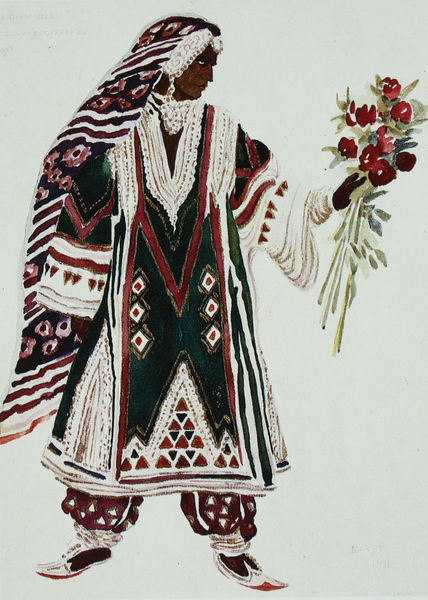
Titel: Le Dieu Bleu. Entwurf für ein Bühnenkostüm einer Frau
Künstler: Léon Bakst
Standort: Moskau
Institution: Bachruschin-Museum
Schlagwörter: blau, dunkel, hand, mann, weiß, aquarell, dreieck, grün, mädchen, blume, blumen, braun, bunt, frau, kleid, profil, schmuck, schwarz, blüte, rot, schal, schleier, tuch, malerei, muster, ornament, hose, halten, kleidung, stehen, ärmel, porträt, gewand, mantel, stoff, ohrringe, pflanzen, kopfbedeckung, seitlich, schuhe, hosen, kette, wüste, linien, füsse, braut, spitz, kopftuch, ernst, floral, ornamente, strauss, exotisch, blumenstrauss, neger, orient, orientalisch, mohn, ketten, tracht, geometrisch, rauten, schwarzer, pluderhose, bumen, indien, turban, viereck, pantoffeln, dreiceck, araber, prächtig, indianer, folklore, orientale, nordafrika, kultur, pumphose, südamerika, farbiger, türkin, uster, nomade, traditionell, konstüm, spitzschuhe, araberin, aquqrell, traditionelles gewand, mädchen frau blume, fremdländisch, grün rot weiß, blumen von pan, blumenstraiß